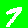
Digit: 7